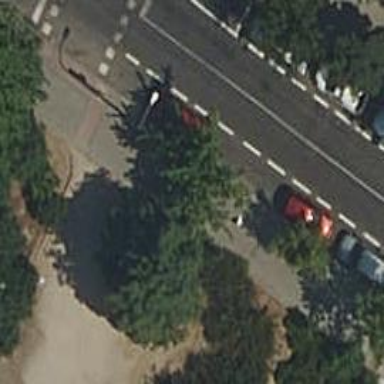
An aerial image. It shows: Kerb serving as barrier.